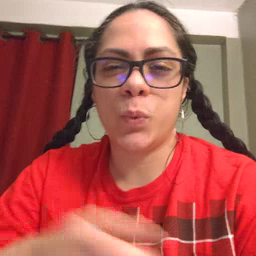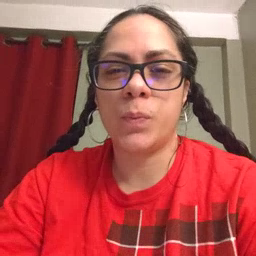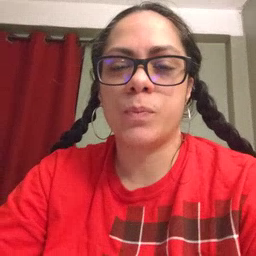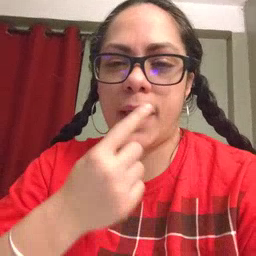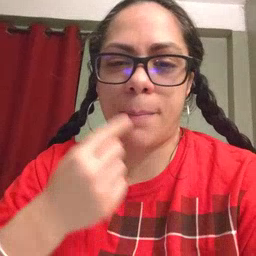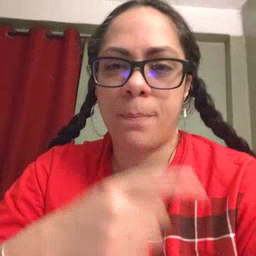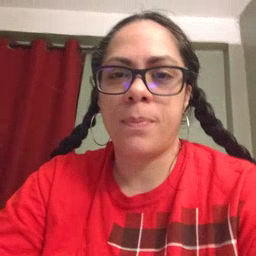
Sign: lips